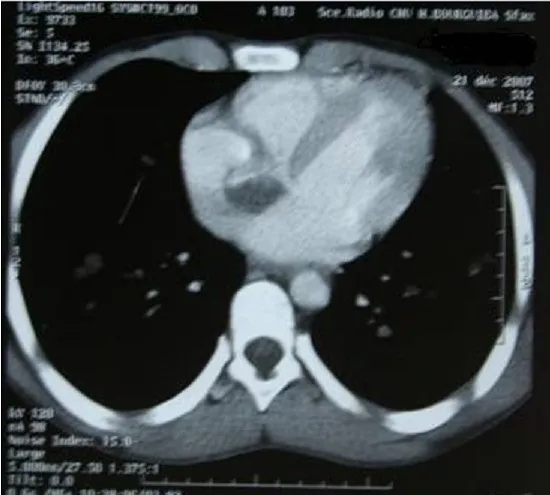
Angioscan of the chest showing multiple segmental defects with intra right atrial mass in a 16 years old Tunisian with cardiac hydatid cyst.
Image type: radiology (ct)